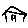
Label: house